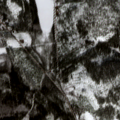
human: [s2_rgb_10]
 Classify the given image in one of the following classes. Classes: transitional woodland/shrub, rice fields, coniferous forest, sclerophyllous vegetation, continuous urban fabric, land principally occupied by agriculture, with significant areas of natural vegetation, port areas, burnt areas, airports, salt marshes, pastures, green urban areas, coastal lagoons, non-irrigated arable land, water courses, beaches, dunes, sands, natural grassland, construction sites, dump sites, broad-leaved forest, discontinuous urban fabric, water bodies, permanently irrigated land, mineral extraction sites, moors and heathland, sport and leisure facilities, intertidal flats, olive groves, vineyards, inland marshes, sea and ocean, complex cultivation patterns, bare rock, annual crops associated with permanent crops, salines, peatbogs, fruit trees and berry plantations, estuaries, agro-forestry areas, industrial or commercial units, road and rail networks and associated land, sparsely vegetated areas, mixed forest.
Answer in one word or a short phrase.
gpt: coniferous forest, mixed forest, transitional woodland/shrub